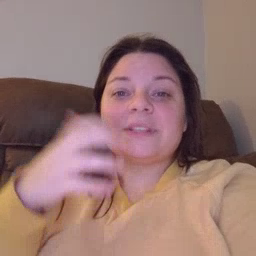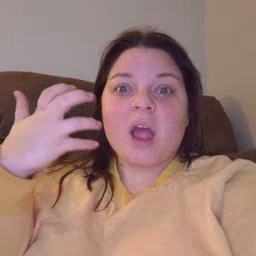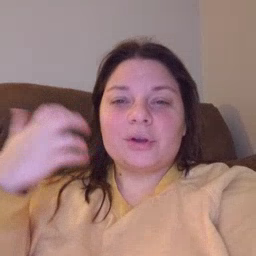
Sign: tiger